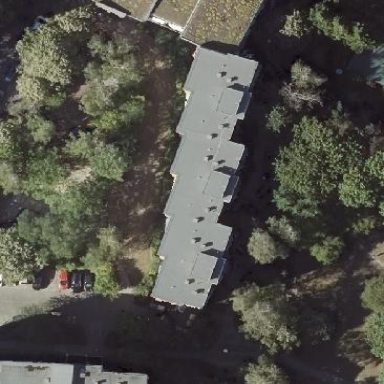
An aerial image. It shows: Image showing building with apartments.